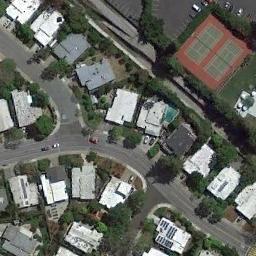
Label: tennis_court